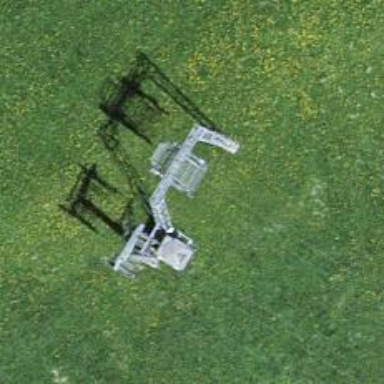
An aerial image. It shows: Pylon used for aerialway.